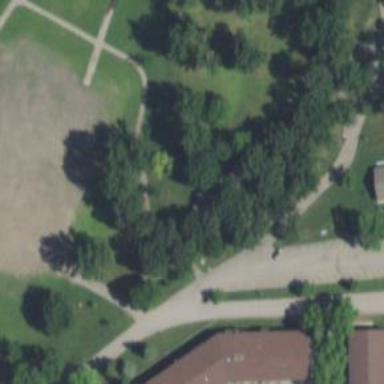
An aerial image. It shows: Disc golf tee.